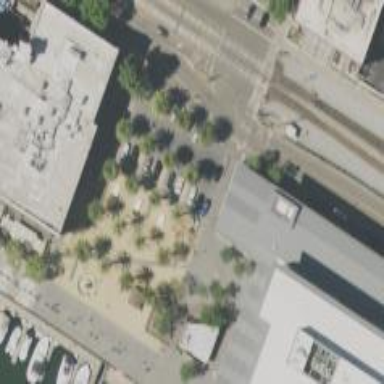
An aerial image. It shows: Marketplace.